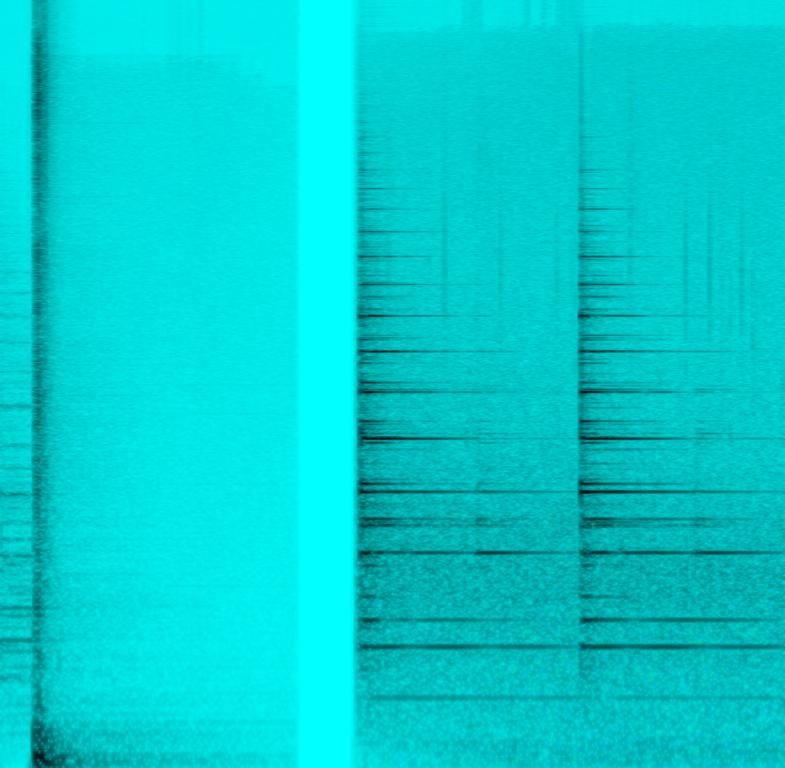
The low quality recording features a distant brass melody and loud impact, after which there are church bells sounds. It is noisy and in mono and it sounds like a compilation.